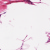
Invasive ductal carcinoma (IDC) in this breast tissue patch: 0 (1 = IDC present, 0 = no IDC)